Question: i am designing an application which have diff types of functionalies through buttons/image buttons. At final the list might increase. i want to put one custom home button which always keeps on screen when i am in diff activities.
or either if you have any idea about how this Home button is coded to this layout
below screen. please help.

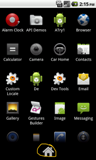
Answer: Have you considered the Action Bar which is exactly designed for this purpose?
<URL>